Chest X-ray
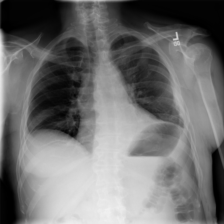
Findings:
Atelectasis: negative
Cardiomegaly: negative
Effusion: negative
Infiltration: negative
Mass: negative
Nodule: negative
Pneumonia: negative
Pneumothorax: positive
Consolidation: negative
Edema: negative
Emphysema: negative
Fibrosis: negative
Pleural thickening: negative
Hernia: negative